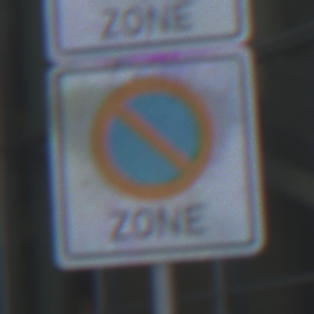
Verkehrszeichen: BeginnEingeschraenktesHalteverbotZone
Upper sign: BeginnZone20
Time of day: SunriseSunset
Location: Outdoor (Urban)
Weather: PartlyCloudy
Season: NotSpecified
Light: Natural